Question: I am trying to write a query which counts the number of bidirectional (strong) connections between users which represent nodes in the graph.
To test the query I have created the following sample

which is stored in the table monthly_connections_test:
'''
calling_party, called_party, link_strength
z1 z2 1,<PHONE>
z1 z3 1,<PHONE>
z3 z1 1,<PHONE>
z1 z4 1,<PHONE>
z1 z5 1,<PHONE>
z5 z1 1,<PHONE>
z2 z4 1,<PHONE>
z2 z5 1,<PHONE>
z5 z2 1,<PHONE>
z2 z7 1,<PHONE>
z7 z2 1,<PHONE>
z4 z7 1,<PHONE>
z7 z4 1,<PHONE>
z2 z1 1,<PHONE>
'''
The following query returns 2 for strong connections between z1 and z2 instead of 1:
'''
SELECT user1, user2, 0 AS calling_calling, 0 AS calling_called, 0 AS called_calling, 0 AS called_called, COUNT(*) AS both_directions
FROM (SELECT monthly_connections_test.calling_party AS user1, monthly_connections_test_1.calling_party AS user2
FROM monthly_connections_test INNER JOIN
monthly_connections_test AS monthly_connections_test_1 ON
monthly_connections_test.called_party = monthly_connections_test_1.called_party AND
monthly_connections_test.calling_party < monthly_connections_test_1.calling_party) t1
INNER JOIN monthly_connections_test AS monthly_connections_test_2 ON
t1.user2 = monthly_connections_test_2.called_party
AND t1.user2 < monthly_connections_test_2.calling_party
GROUP BY t1.user1, t1.user2
'''
The example results are the following:
'''
z1 z2 0 0 0 0 2
z2 z3 0 0 0 0 3
z2 z4 0 0 0 0 1
z1 z5 0 0 0 0 3
z2 z5 0 0 0 0 3
z3 z5 0 0 0 0 2
z1 z7 0 0 0 0 4
z2 z7 0 0 0 0 1
z5 z7 0 0 0 0 1
'''
Does anyone know how to modify the query in order to return the number of common neighbors which are connected in both directions (in this example the right value for z1, z2 is 1 as z5 is connected to both z1 and z2 in both directions)?
The problem is, I guess in the part
'''
INNER JOIN monthly_connections_test AS monthly_connections_test_2 ON
t1.user2 = monthly_connections_test_2.called_party
AND t1.user2 < monthly_connections_test_2.calling_party
'''
The correct result should be the following:
'''
z1 z2 0 0 0 0 1
z2 z3 0 0 0 0 1
z2 z4 0 0 0 0 1
z1 z5 0 0 0 0 1
z2 z5 0 0 0 0 1
z3 z5 0 0 0 0 1
z1 z7 0 0 0 0 1
z2 z7 0 0 0 0 0
z5 z7 0 0 0 0 1
'''
The join condition has to be formulated in such way that each connection is counted just once (previously included connections have to be excuded at this point) but haven't figured out the solution.
P.S. As the original table consists of 24M records the query has to be written in such way that it return results in the acceptable ammount of time. Trying to write the query with multiple selects at first it took too much time to execute.
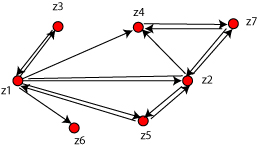
Answer: By trying several solutions the following query returned the right results for the example above:
'''
SELECT t1.user1, t1.user2, 0 AS calling_calling, 0 AS calling_called, 0 AS called_calling, 0 AS called_called, COUNT(*) AS both_directions
FROM (SELECT monthly_connections_test.calling_party AS user1, monthly_connections_test_1.calling_party AS user2, monthly_connections_test.called_party AS calledUser
FROM monthly_connections_test INNER JOIN
monthly_connections_test AS monthly_connections_test_1 ON
monthly_connections_test.called_party = monthly_connections_test_1.called_party AND
monthly_connections_test.calling_party < monthly_connections_test_1.calling_party) t1
INNER JOIN monthly_connections_test AS monthly_connections_test_2 ON
monthly_connections_test_2.called_party = t1.user1
AND monthly_connections_test_2.calling_party = t1.calledUser
'''